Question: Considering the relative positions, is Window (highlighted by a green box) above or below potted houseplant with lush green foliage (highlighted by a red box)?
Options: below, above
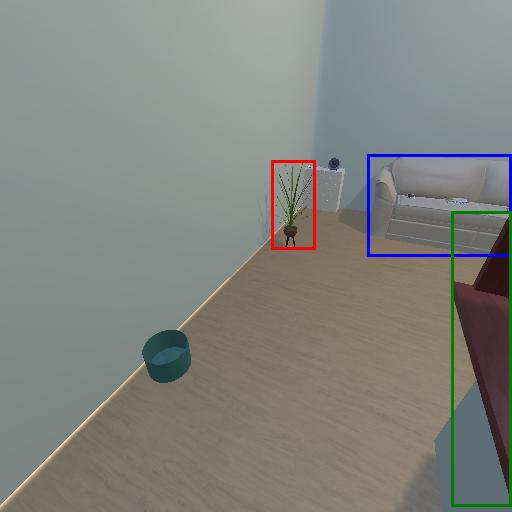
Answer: below